Question: I am going through the <URL>. However, using the code presented on that site, I obtain the following error:

How can this be fixed?
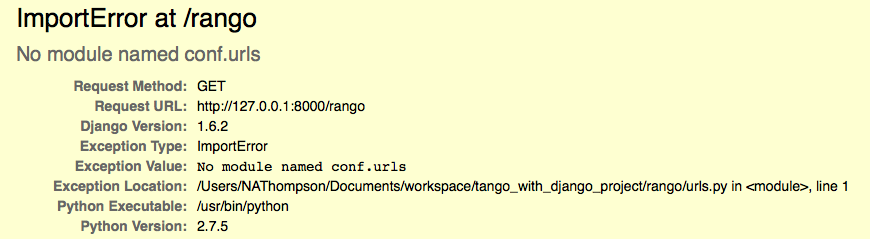
Answer: In your urls.py you should have 'from django.conf.urls import patterns, url' not just 'conf.urls' in the import